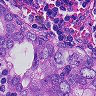
Metastatic tissue present: yes